Interaction volume radius: 5 \u00c5
Interaction volume height: 45 \u00c5
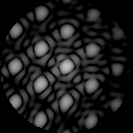
Disorder parameter: 0.101